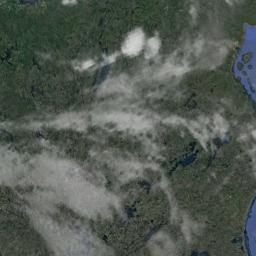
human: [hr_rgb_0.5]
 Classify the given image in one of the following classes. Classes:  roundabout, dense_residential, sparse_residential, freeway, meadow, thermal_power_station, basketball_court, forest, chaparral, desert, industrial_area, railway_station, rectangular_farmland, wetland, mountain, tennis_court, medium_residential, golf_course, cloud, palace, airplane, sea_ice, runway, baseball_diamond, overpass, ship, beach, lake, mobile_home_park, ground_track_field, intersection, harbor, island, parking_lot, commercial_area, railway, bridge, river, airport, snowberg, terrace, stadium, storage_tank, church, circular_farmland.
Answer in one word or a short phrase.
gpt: cloud